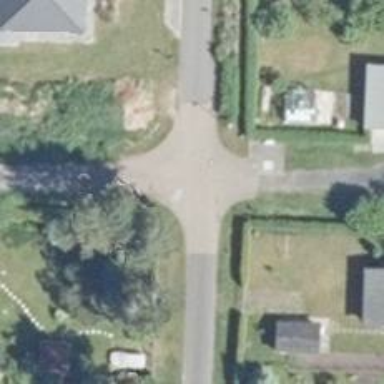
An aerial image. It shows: Living street.